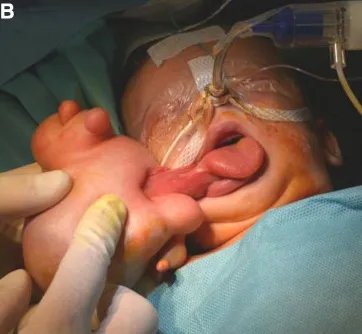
(B) Attachment to the lateral margin of the tongue and palatal region on the right sinde.
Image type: medical_photograph (other_medical_photograph)